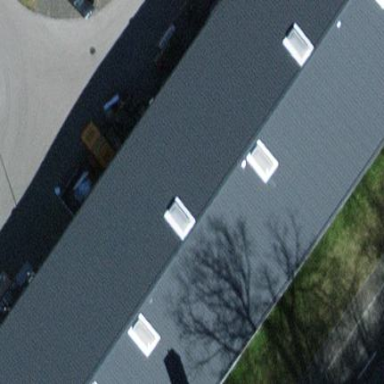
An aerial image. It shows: Industrial building.